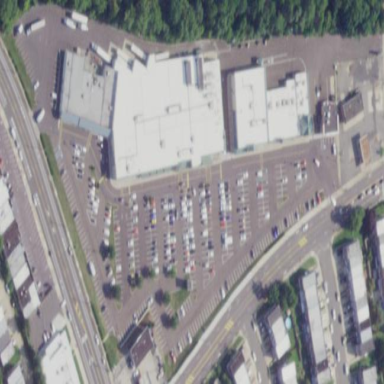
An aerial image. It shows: Retail area.